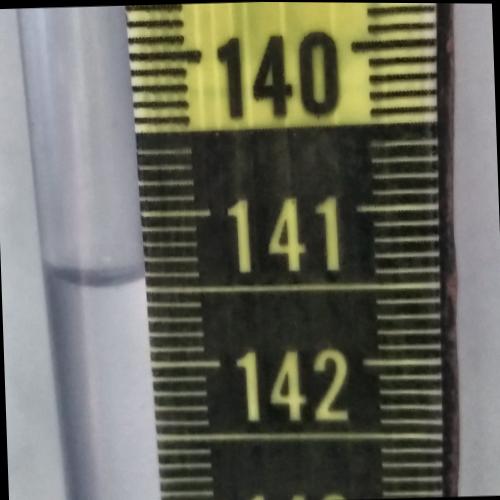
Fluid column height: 141.4 cm